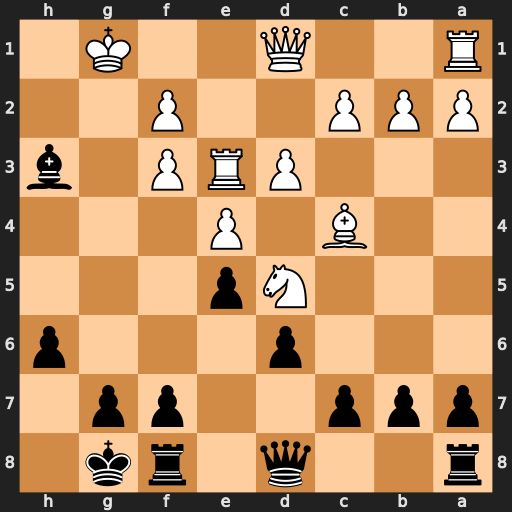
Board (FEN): r2q1rk1/ppp2pp1/3p3p/3Np3/2B1P3/3PRP1b/PPP2P2/R2Q2K1
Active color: b
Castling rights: -
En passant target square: -
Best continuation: Qg5+ Kh2 Qg2#